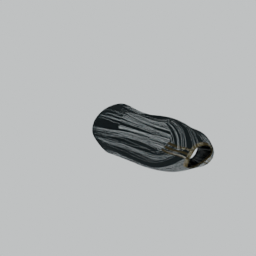
Label: people